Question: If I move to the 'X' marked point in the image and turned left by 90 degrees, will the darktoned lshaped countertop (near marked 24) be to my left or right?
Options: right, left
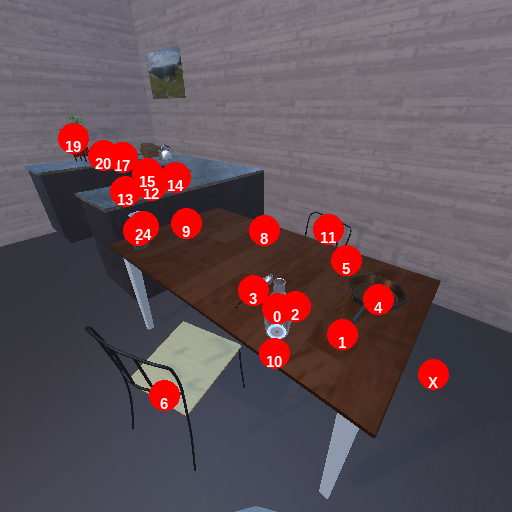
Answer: right